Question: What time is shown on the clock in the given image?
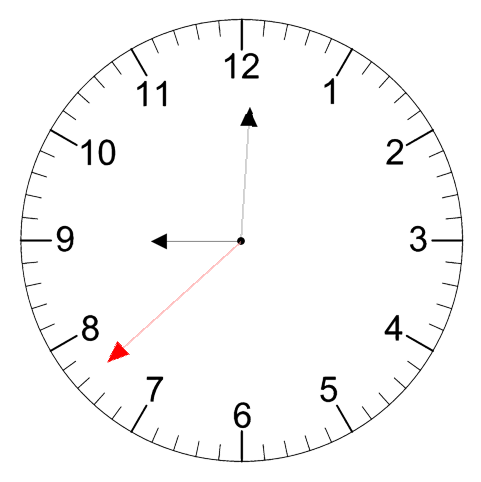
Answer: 09:00:38